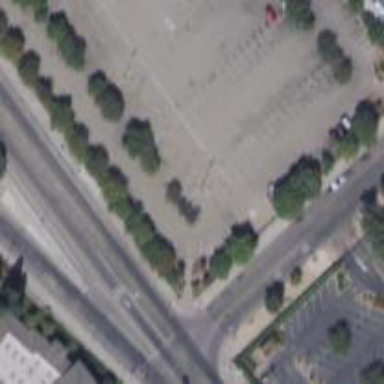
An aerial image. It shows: Parking space.